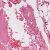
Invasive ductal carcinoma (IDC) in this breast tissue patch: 0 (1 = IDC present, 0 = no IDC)